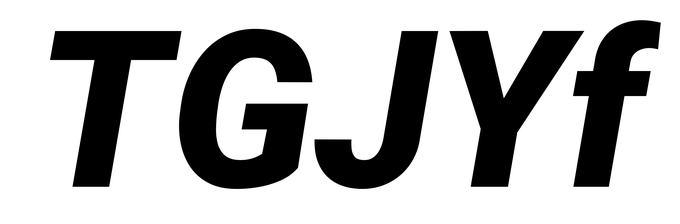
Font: Roboto-Italic_Black_Italic